Question:
I have Used recursive function to get the category full path like from above table structure but my recursive function return null value.
'function xyz($id,$parent) {''if($parent == '0') {
//my code working fine
//return
}
else
{
$catid = $id; //here 25 coming
$cat_array = array();
$category_array = $this->Recursive($catid,$cat_array);
//echo $category_array;exit; getting Null result
return $category_array ;
}
} function Recursive($catid,$cat_array) { $sql = mysql_query("Select bg_category_id,parent_id,title from categories_list
Where bg_category_id = '".$catid."'");
$result = mysql_fetch_array($sql);
array_push($cat_array,$result['title']);
if($result['parent_id'] != '0') {
$this->Recursive($result['parent_id'],$cat_array) ;
} else {
if(count($cat_array) > 0){
$k = implode("/",$cat_array);
}
//echo $k;exit; getting desired result FOBS/CARDS/Access Control
return $k;
}''}'
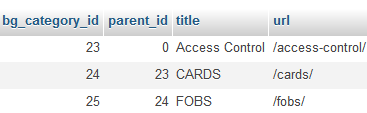
Answer: You need to return the recursive function when you recurse, otherwise it will return nothing.
'''
if($result['parent_id'] != '0') {
return $this->Recursive($result['parent_id'],$category_array) ;
}
'''